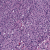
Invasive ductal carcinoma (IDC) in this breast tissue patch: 1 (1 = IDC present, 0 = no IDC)